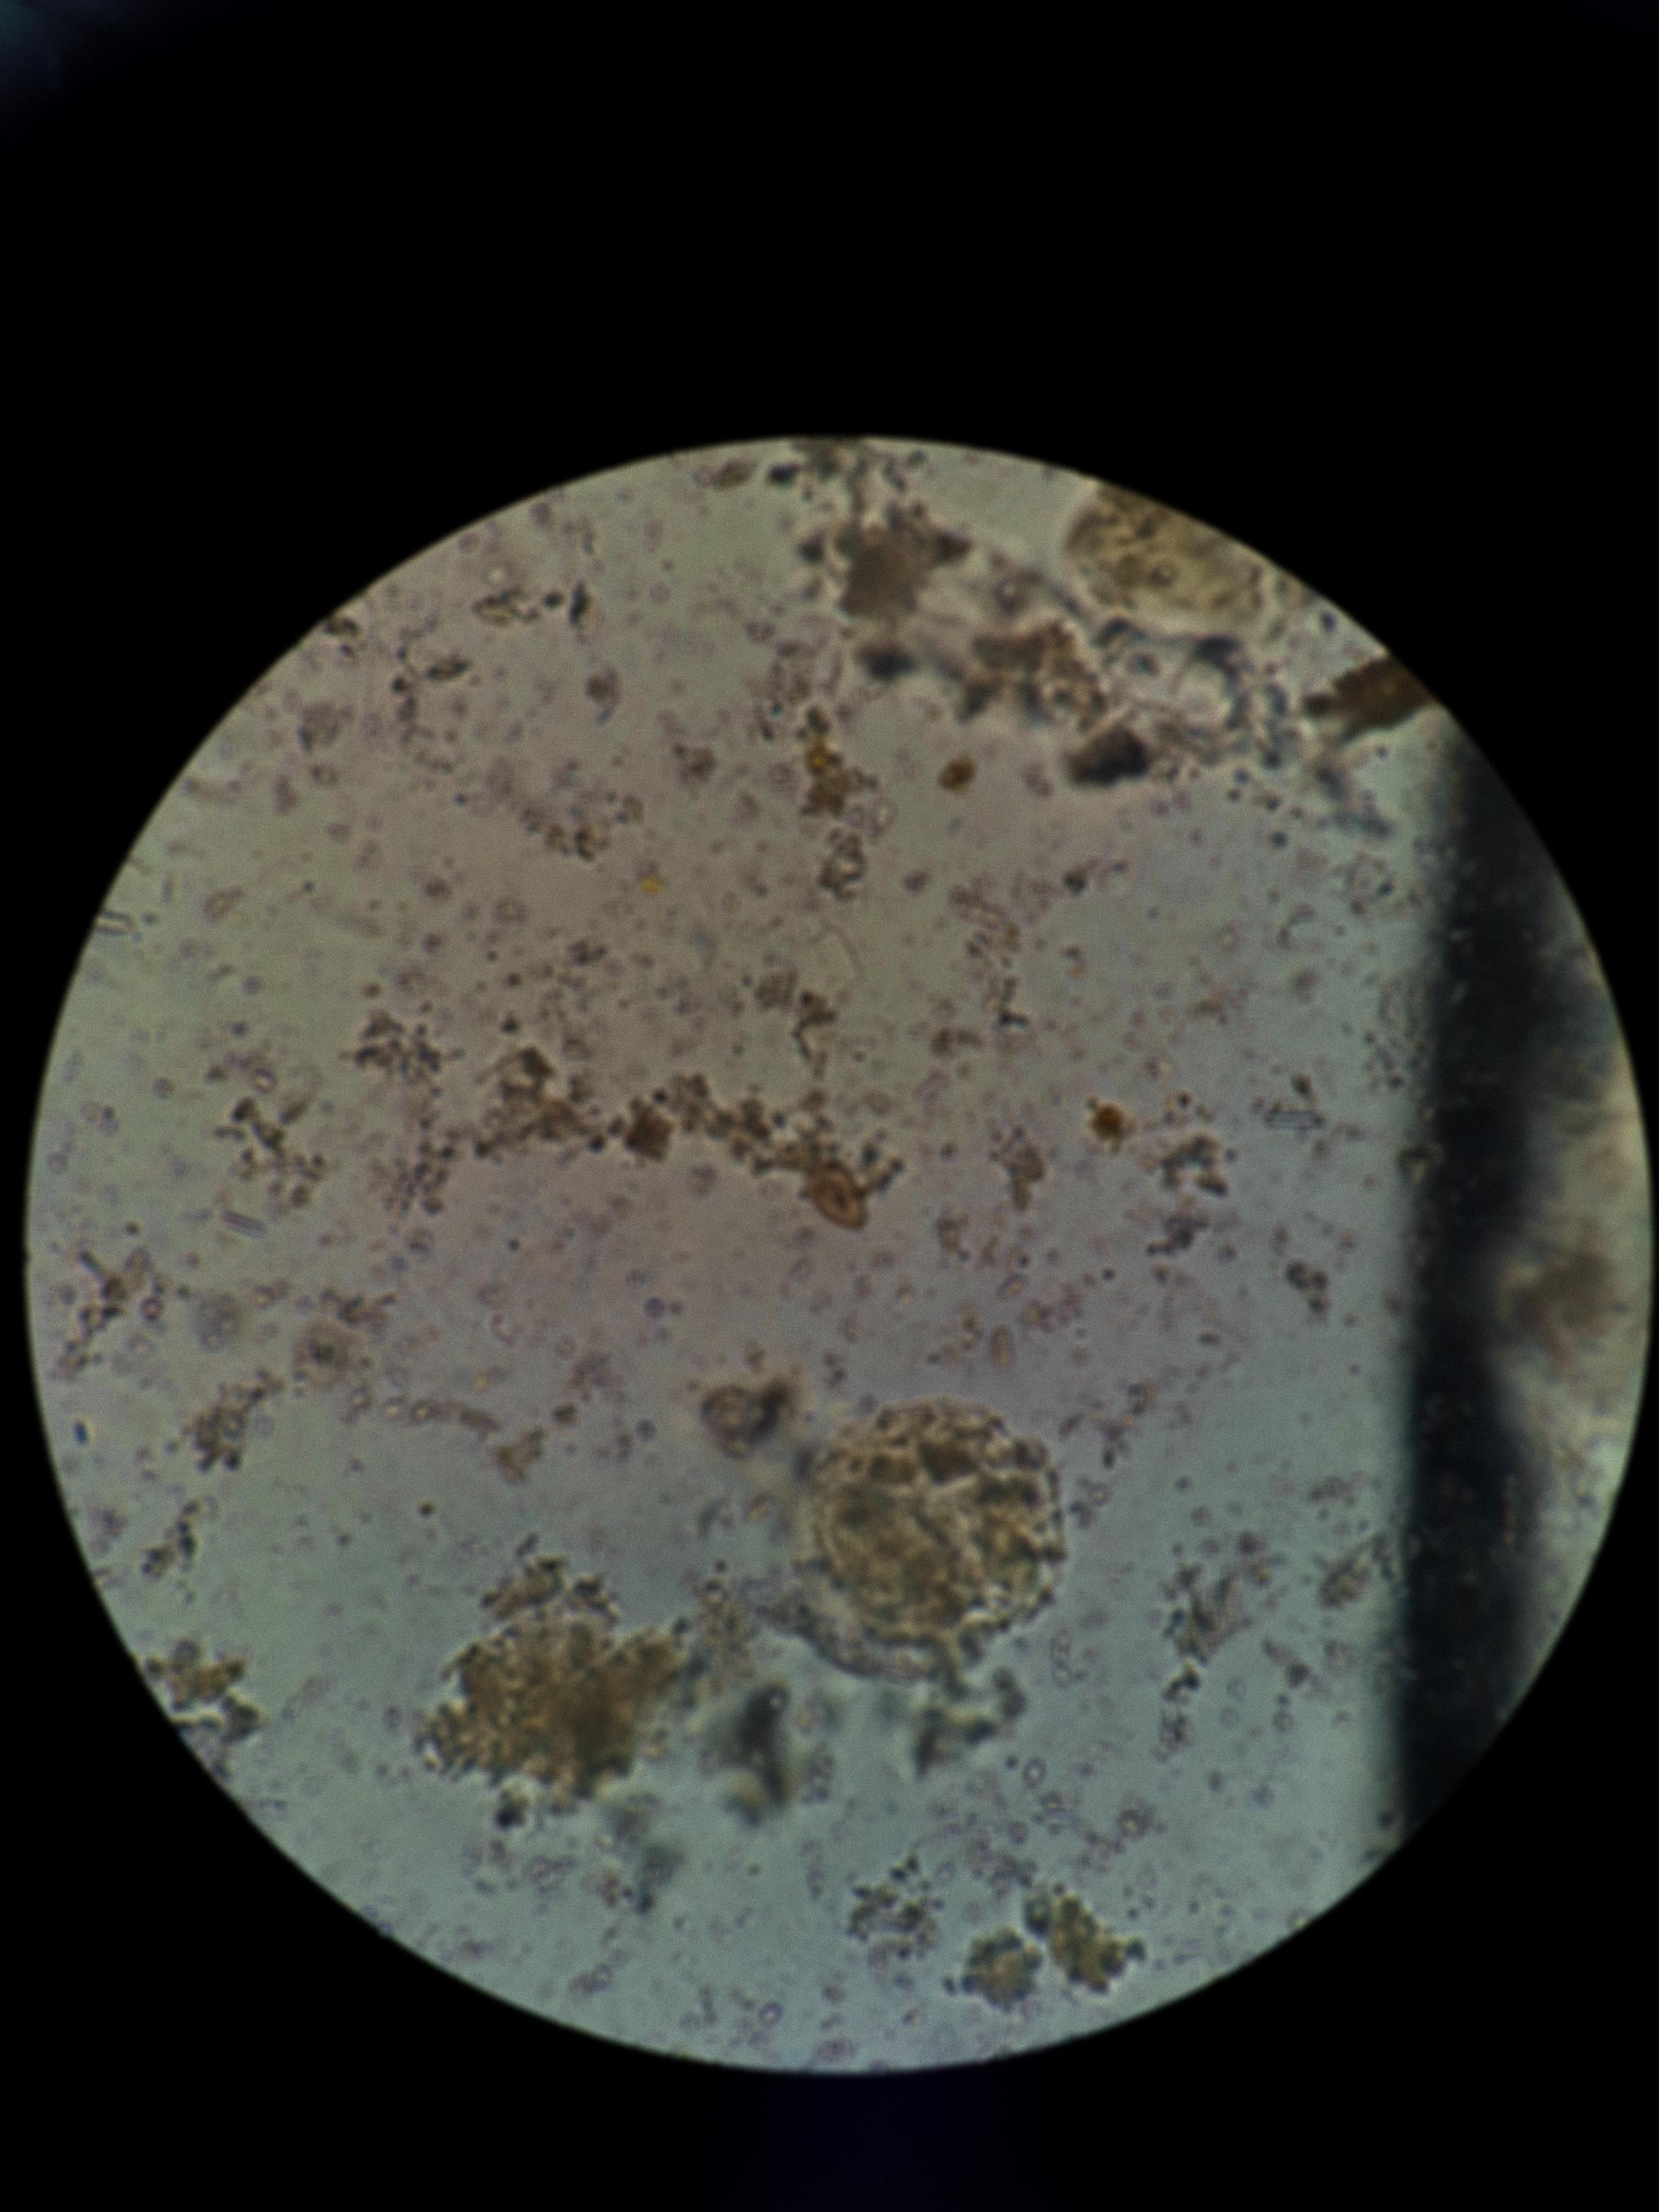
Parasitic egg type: Opisthorchis viverrine